Question: I was working on a Simulink model recently and was using 'Goto' and 'From' blocks to keep a very busy system from becoming a twisted mess of wires. I was informed that I was not to use 'Goto' and 'From' blocks as they are considered bad style (at least, according to my employer).
While I hold that wires should be kept connected whenever possible, I believe that 'Goto' and 'From' blocks can significantly improve the readability of a system/subsystem if the model would result in lots of crossed wires otherwise; especially if the blocks can be color-coded (e.g. purple 'Goto' block goes to all the purple 'From' blocks).
I'd supply an image of the subsystem I'm working with, but I'm not sure I can put it on here. The subsystem itself has about 12 subsystem blocks (and possibly more later) within it, each with two bus-type outputs. The first output of each subsystem goes to a 'Bus Creator' block, and the second output of each goes to a second 'Bus Creator' block. Since the subsystem are aligned vertically and the 'Bus Creator's are to the right, this results in many crossed wires. I was using 'Goto' and 'From' blocks to clean up the system.
I can supply an image of a smaller, but similar model that I put together for this question.

For a system with on the order of 12 subsystems, this becomes very busy. I was using 'Goto' and 'From' blocks to connect the subsystems and the 'Bus Creator's without a plethora of crossed wires.
I believe my employer may be carrying the stigma of using 'goto' statements from text-based languages and applying it to 'Goto'/'From' blocks in Simulink. Generally speaking, is using 'Goto' and 'From' blocks in this way (or any way) considered to be bad style?
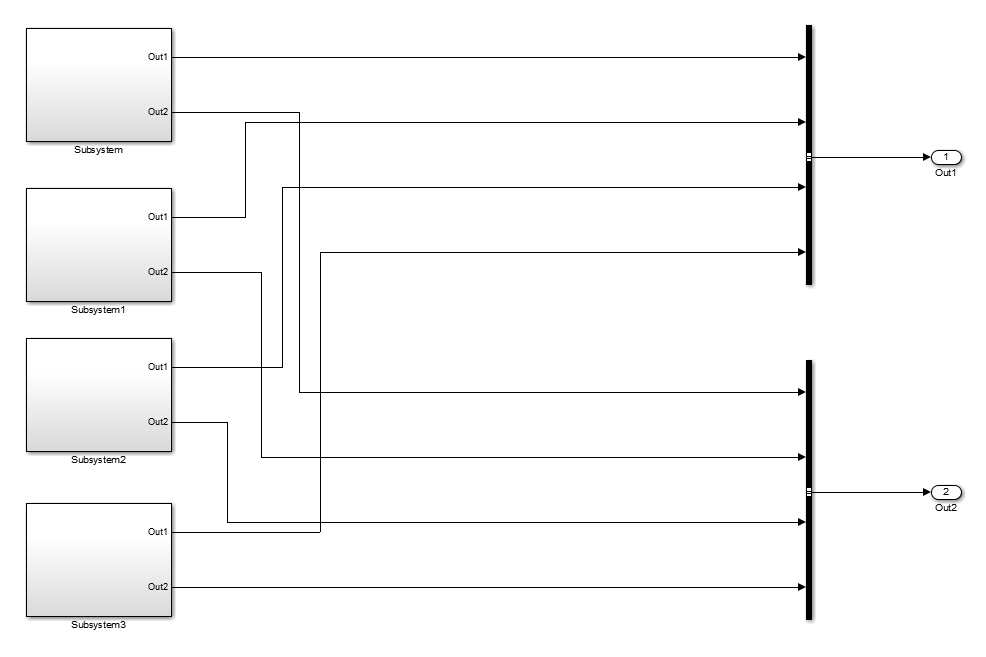
Answer: The Mathworks Automotive Advisory Board has published some modeling <URL> that include usage of 'Goto'/'From'. The rules they list are:
1. Do not have subsystems that are floating, i.e. all inputs / output ports are connected via Gotos. One of the great things about Simulink is the ability to determine signal flow with only a cursory visual inspection, do not destroy this by linking everything with Gotos. At least have one feed-forward and one feedback loop between subsystems connected by signal lines. My personal opinion on feedback signals is that they should all be connected with signal lines, but I'm sure you can come up with cases where drawing all of them clutters the model.
2. The second guideline is about the scope of the Goto tag; keep the visibility local as much as possible. I feel setting visibility to scoped is acceptable also as long as you're not using the matching From more than a couple of levels downstream from the Goto. I've yet to come across a legitimate need for a global Goto tag.
So, all 'Goto' usage isn't bad, and you're right that it can improve readability in some cases. That being said, I don't think Gotos are justified for the picture above. I realize it is just an example, but I should point out that if the buses being created are that order of the inputs at the creator doesn't matter, and rearranging Bus Create and Mux block inputs can work wonders for readability.
The problem with the guidelines above are that there's room for bending them, and developers on your team might do just that. Even if everyone is diligent about following them at first, you may run afoul of these guidelines one day, a long time from now, when you redraw that section of the model for refining / adding functionality. Rearranging inputs and outputs can be especially irritating in middle of implementing some cool new feature. That may be the reason your employer chose to impose a blanket ban. It is inconvenient in some cases, but is easier to enforce.